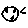
Label: moon